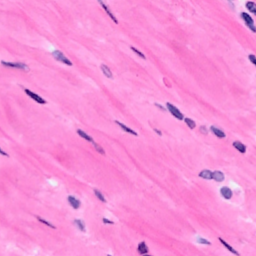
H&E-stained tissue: Breast